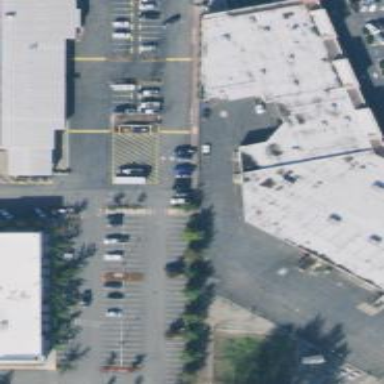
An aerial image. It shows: Asphalt footway with marked zebra crossing.